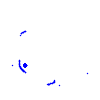
Particle: electron